Interaction volume radius: 5 \u00c5
Interaction volume height: 25 \u00c5
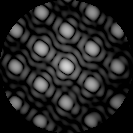
Disorder parameter: 0.04913